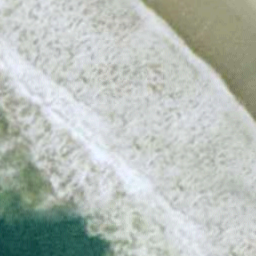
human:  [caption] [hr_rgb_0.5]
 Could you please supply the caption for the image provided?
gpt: The waves slapping a white sand beach .

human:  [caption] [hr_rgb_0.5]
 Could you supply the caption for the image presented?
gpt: This is a beach with blue sea and sand .

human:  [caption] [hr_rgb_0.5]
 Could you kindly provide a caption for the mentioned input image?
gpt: The waves violently slapping a white sand beach over and over again .

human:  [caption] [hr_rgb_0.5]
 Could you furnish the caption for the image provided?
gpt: The waves come over again and again to the sand beach and throw up white foam .

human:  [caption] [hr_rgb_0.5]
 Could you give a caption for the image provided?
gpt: The waves slapping a white sand beach over and over again .